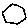
Label: hexagon